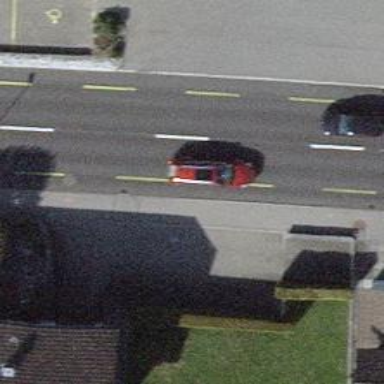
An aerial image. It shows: Asphalt road with primary highway designation. There are sidewalks on both sides and designated cycle lane.